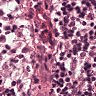
Metastatic tissue present: no